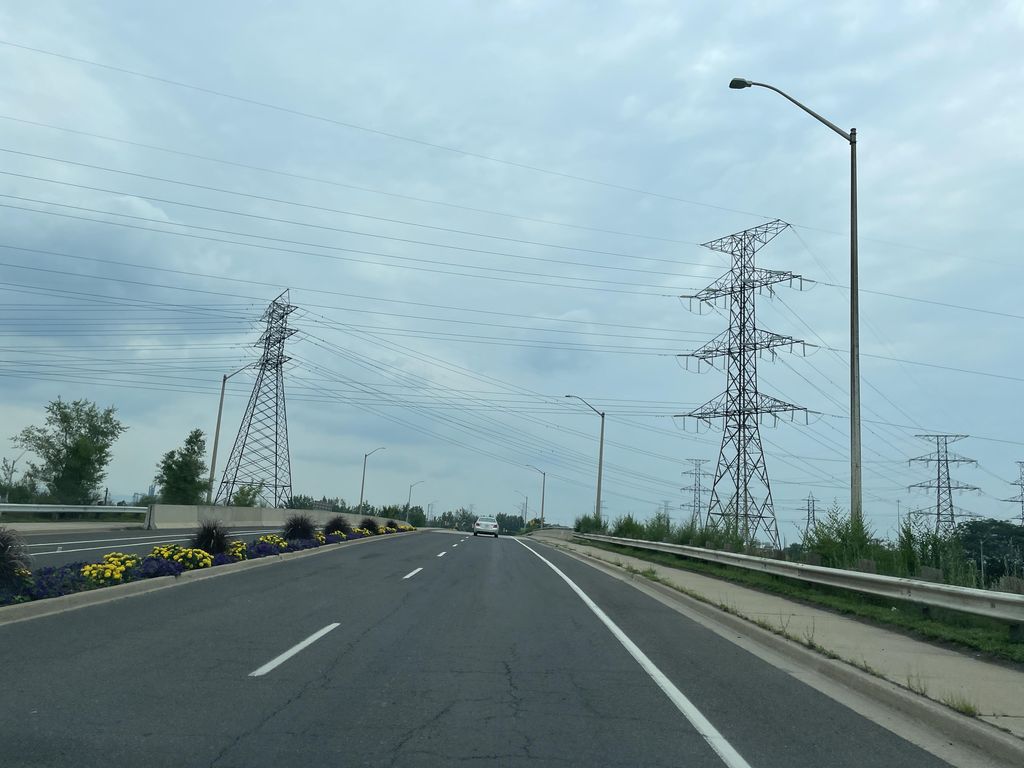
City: hamilton